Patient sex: F
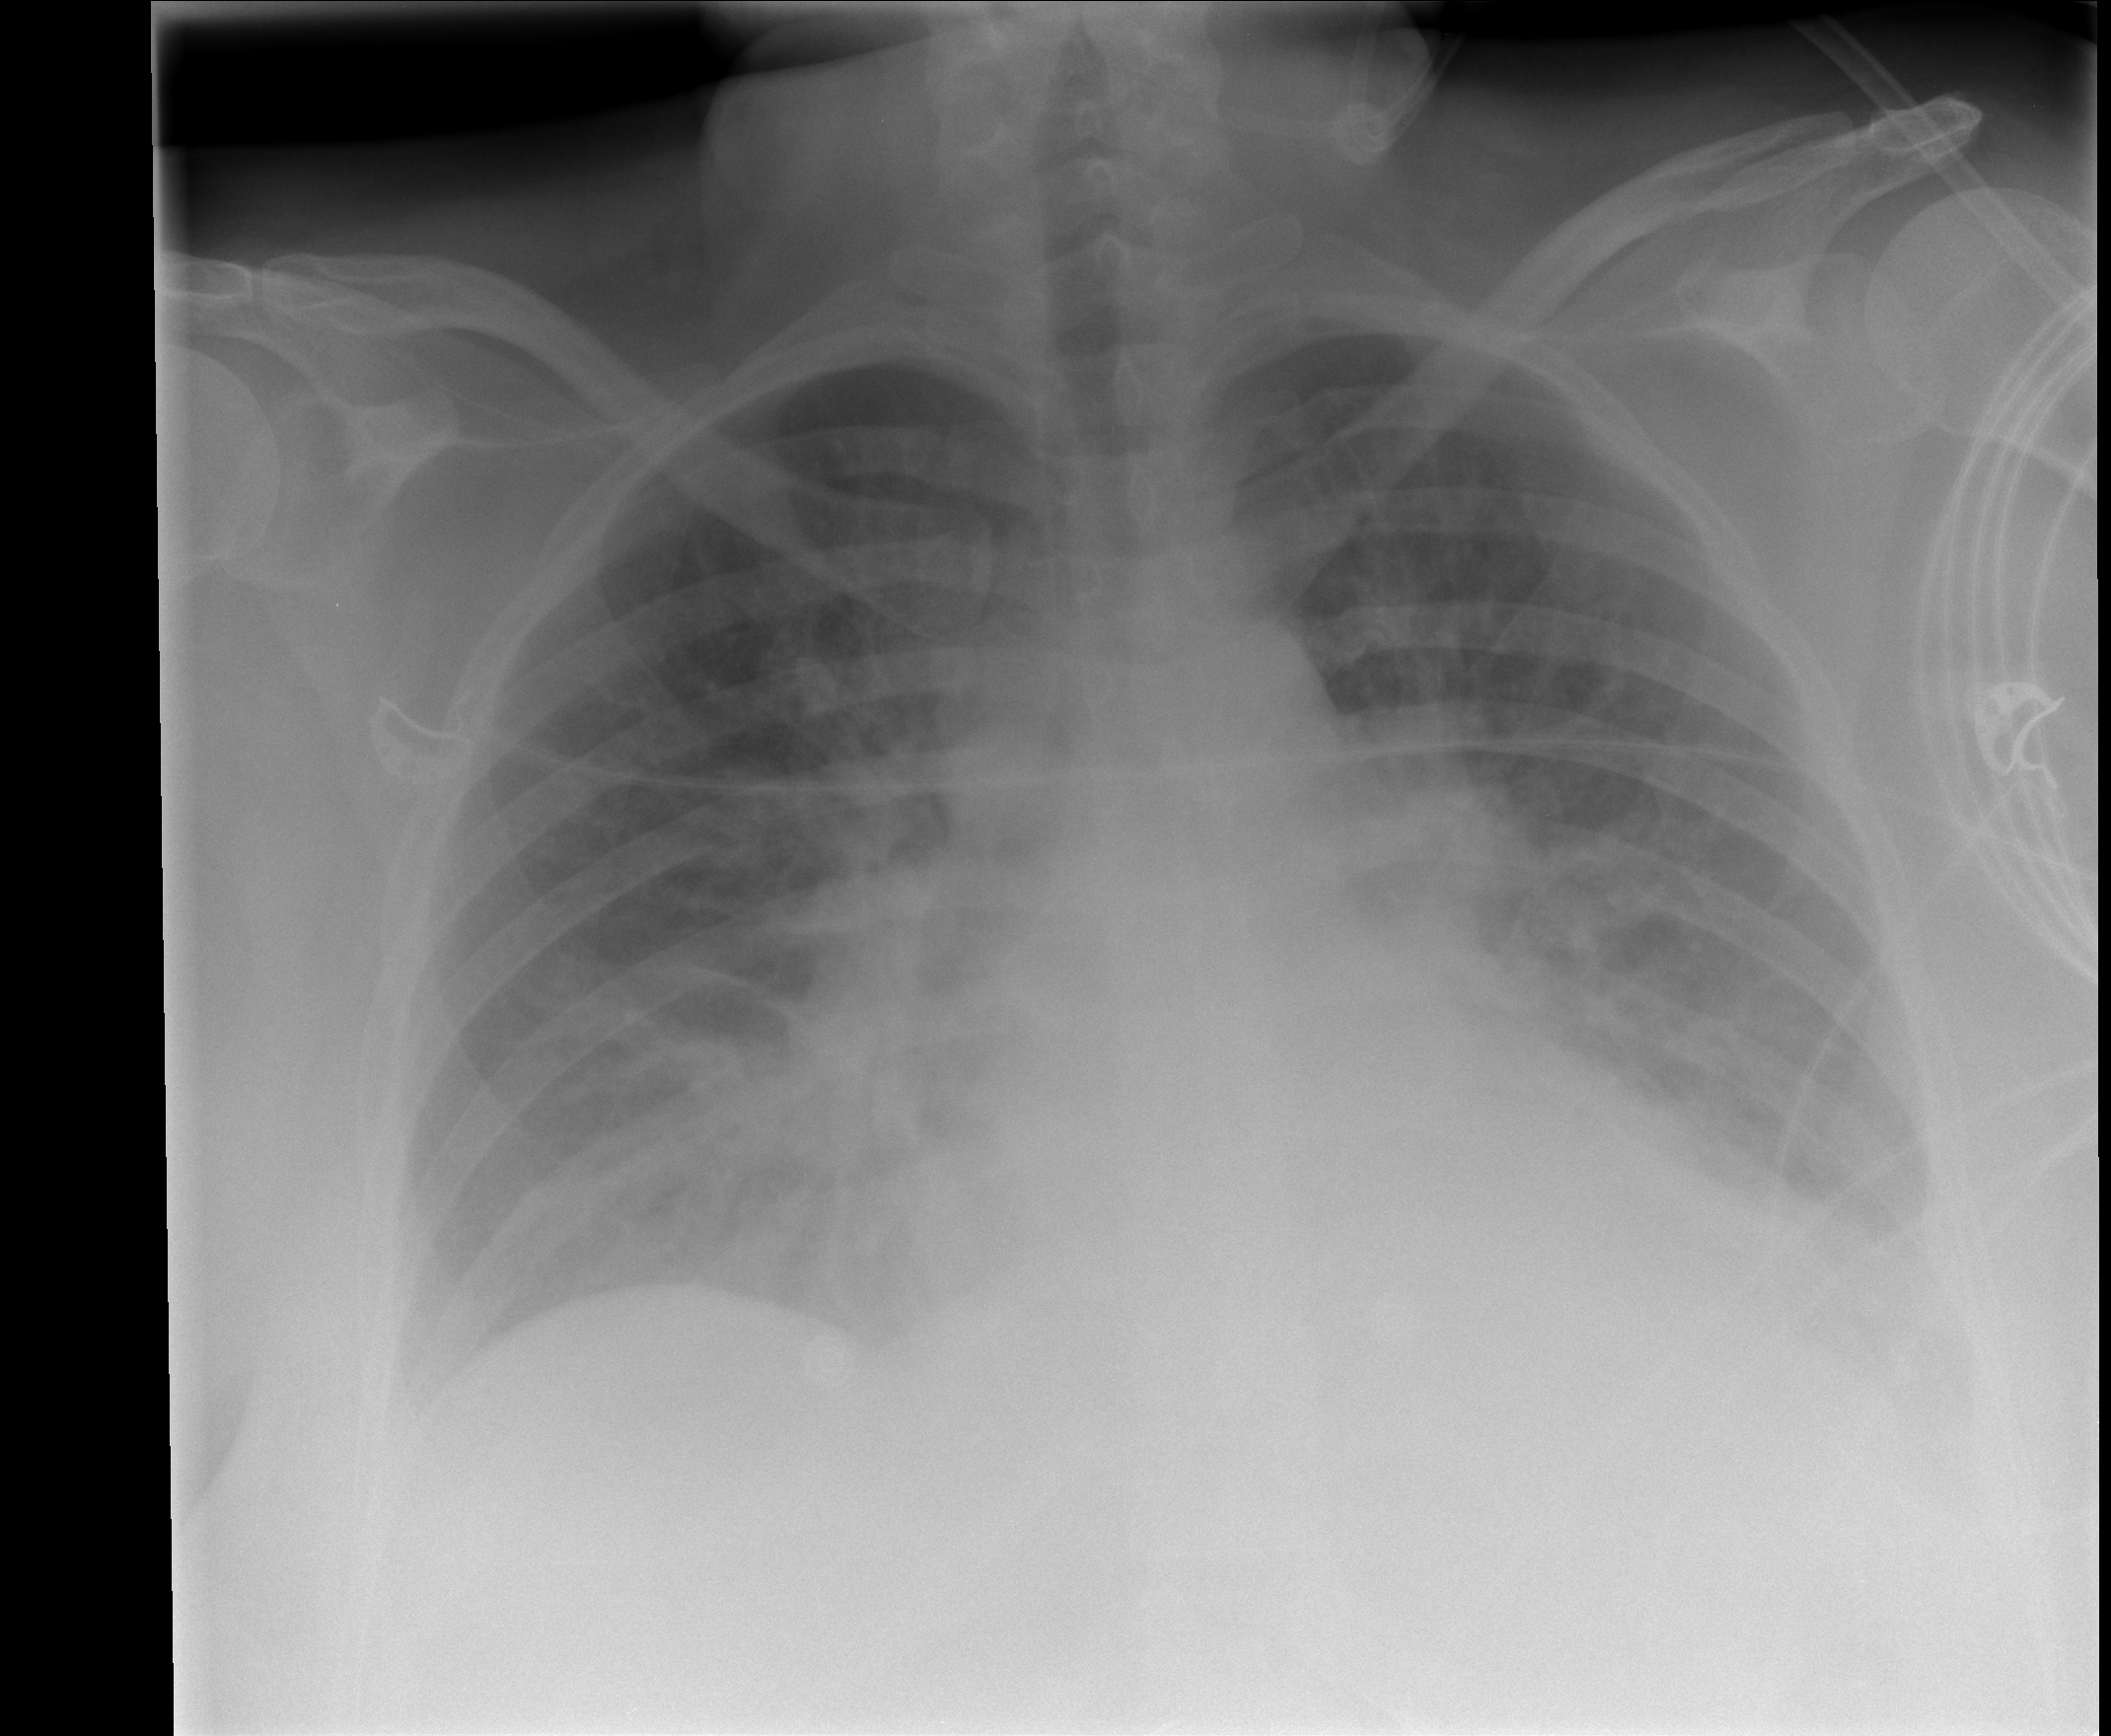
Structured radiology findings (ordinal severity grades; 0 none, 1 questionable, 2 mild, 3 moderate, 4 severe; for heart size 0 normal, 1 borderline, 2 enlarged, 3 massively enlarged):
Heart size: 2
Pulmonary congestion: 3
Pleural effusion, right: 2
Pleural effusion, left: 2
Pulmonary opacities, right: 2
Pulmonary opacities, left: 2
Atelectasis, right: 2
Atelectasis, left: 2